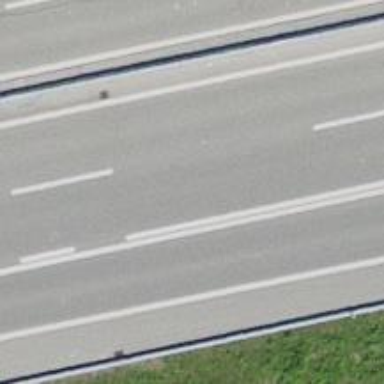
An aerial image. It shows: Motorway junction.